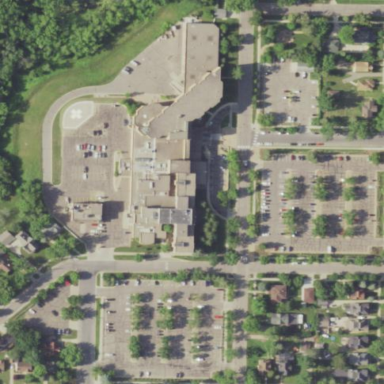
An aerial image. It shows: Healthcare facility identified as hospital.